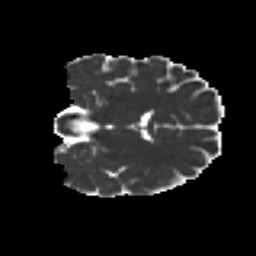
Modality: MD
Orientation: coronal
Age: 52
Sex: female
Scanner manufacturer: ge
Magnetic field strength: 3 T
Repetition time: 7.8 s
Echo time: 0.0608 s